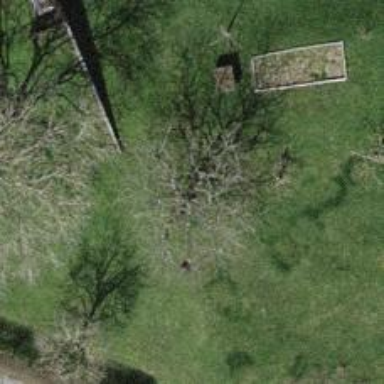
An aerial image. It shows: Beautiful tree in nature.